Question: in android i m trying to make a simple form with two buttons.. but i am facing alignment issue.
can you please help in that..
here is the code
'''
<?xml version="1.0" encoding="utf-8"?>
<TableLayout
xmlns:android="http://schemas.android.com/apk/res/android"
android:layout_width="fill_parent"
android:layout_height="fill_parent"
android:stretchColumns = "1"
>
<TableRow android:id="@+id/tableRow1" android:layout_width="wrap_content" android:layout_height="wrap_content">
<TextView android:id="@+id/textView1" android:layout_width="wrap_content" android:layout_height="wrap_content" android:text="UserName"></TextView>
<EditText android:text="EditText" android:id="@+id/editText1" android:layout_width="wrap_content" android:layout_height="wrap_content"></EditText>
</TableRow>
<TableRow android:id="@+id/tableRow2" android:layout_width="wrap_content" android:layout_height="wrap_content">
<TextView android:id="@+id/textView2" android:layout_width="wrap_content" android:layout_height="wrap_content" android:text="Password"></TextView>
<EditText android:text="EditText" android:id="@+id/editText2" android:layout_width="wrap_content" android:layout_height="wrap_content"></EditText>
</TableRow>
<TableRow android:id="@+id/tableRow3" android:layout_width="wrap_content" android:layout_height="wrap_content">
<Button android:layout_height="wrap_content" android:layout_width="wrap_content" android:id="@+id/button1" android:text="save"></Button>
<Button android:layout_height="wrap_content" android:layout_width="wrap_content" android:id="@+id/button2" android:text="cancel"></Button>
</TableRow>
</TableLayout>
'''

with this code,i am getting UI like this,but i want the buttons to be aligned,please help me
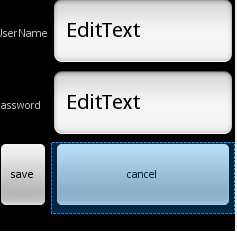
Answer: Move the buttons out of the table layout and into a LinearLayout?
'''
<LinearLayout android:id="@+id/buttons"
android:layout_width="fill_parent"
android:layout_height="wrap_content">
<Button
android:layout_height="wrap_content"
android:layout_width="wrap_content"
android:id="@+id/button1"
android:text="save"
android:layout_weight="1"/>
<Button
android:layout_height="wrap_content"
android:layout_width="wrap_content"
android:id="@+id/button2"
android:text="cancel"
android:layout_weight="1"/>
</LinearLayout>
'''
You might have to set both the table and the LinearLayout in a vertical LinearLayout and set weights on them.